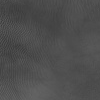
Atmospheric dust classification: not_dusty